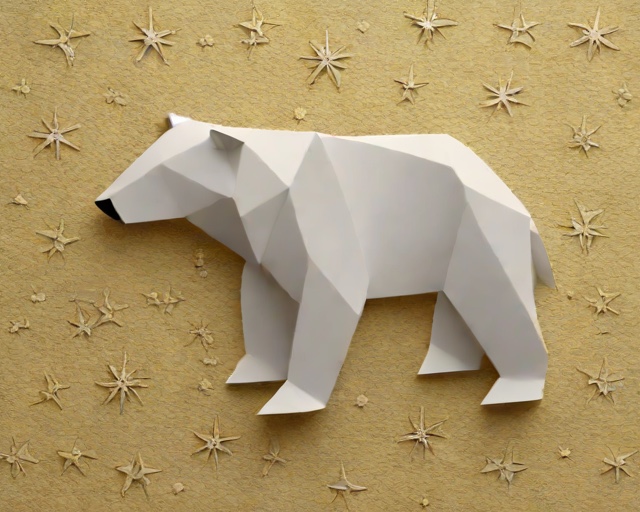
Category: Winter